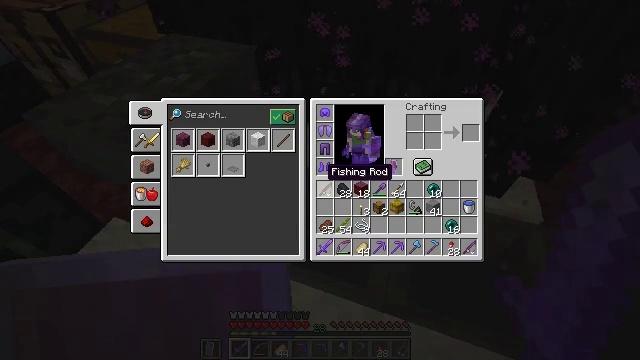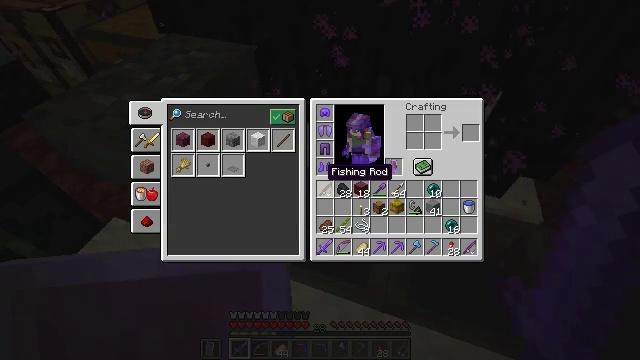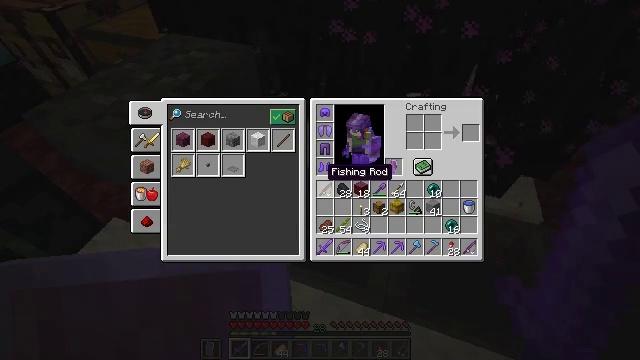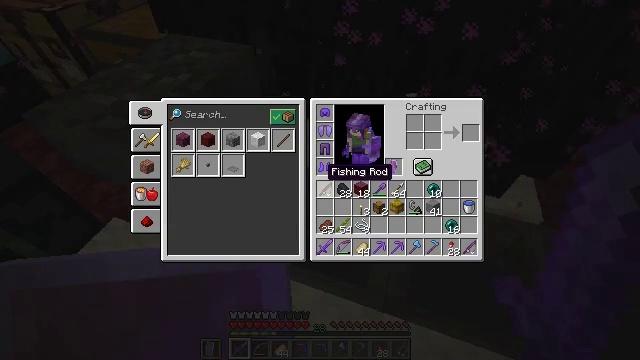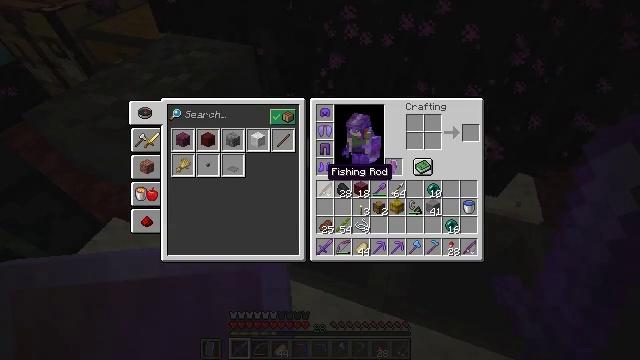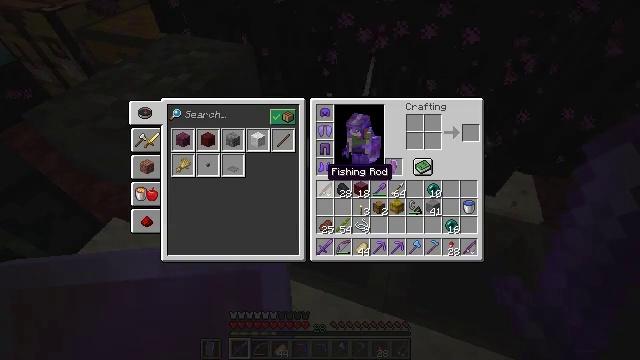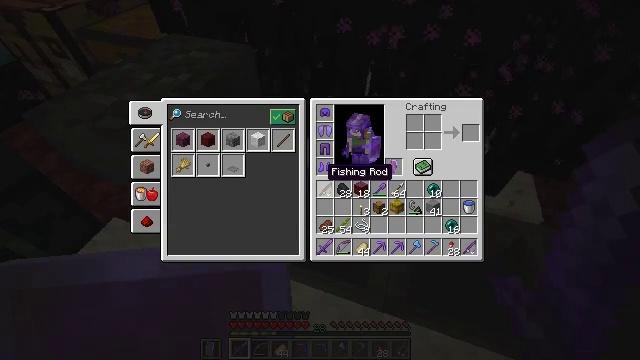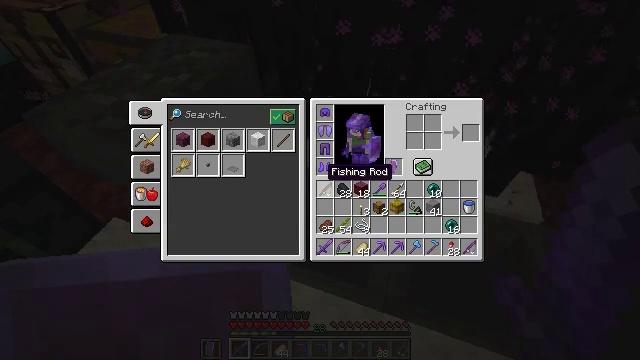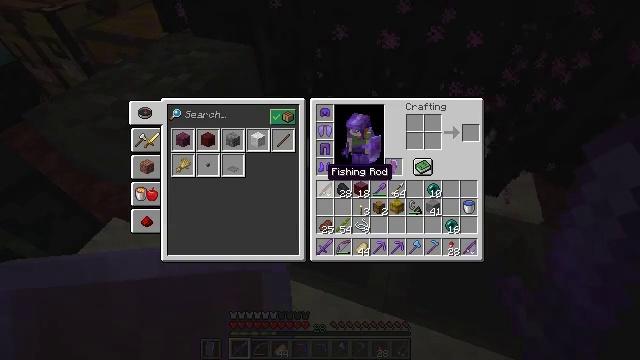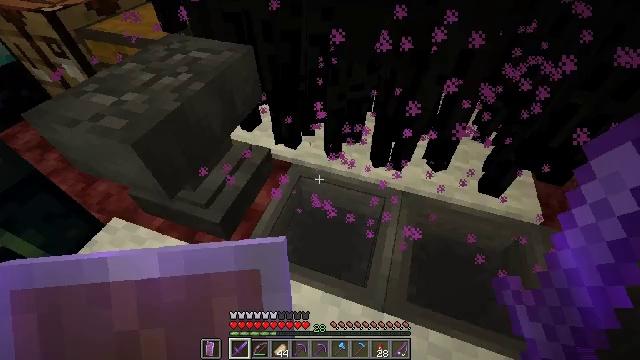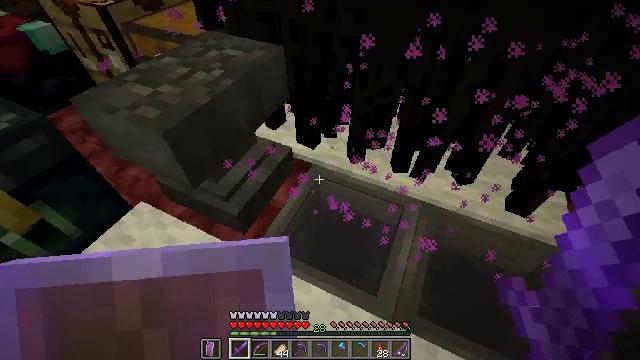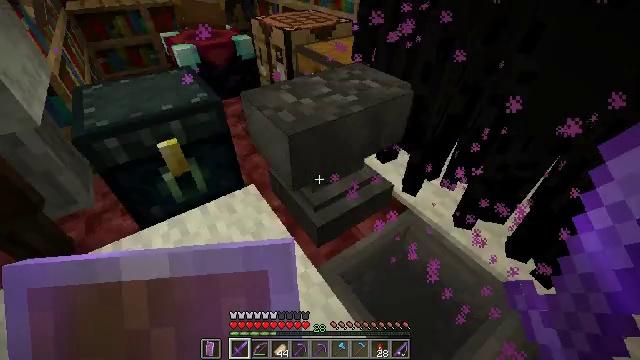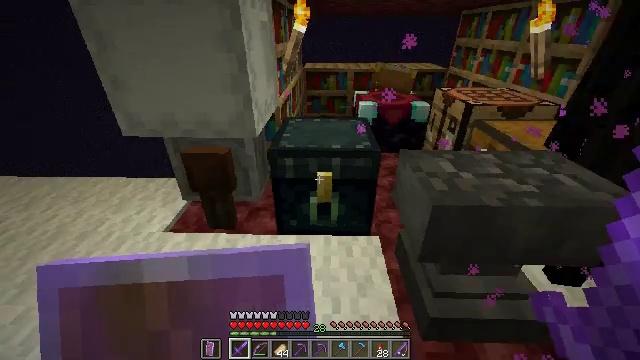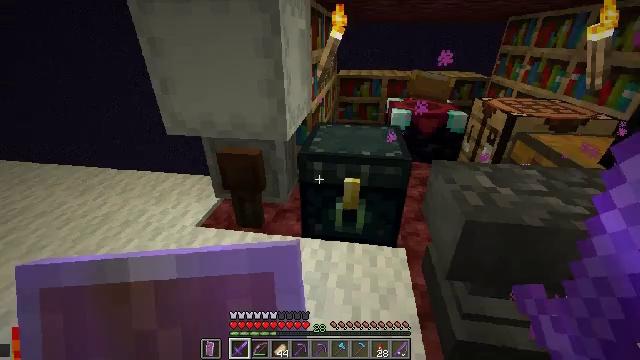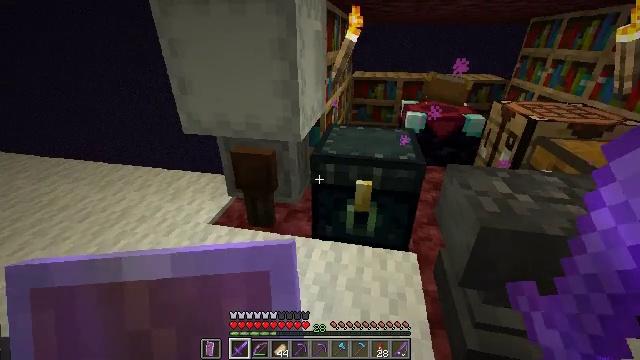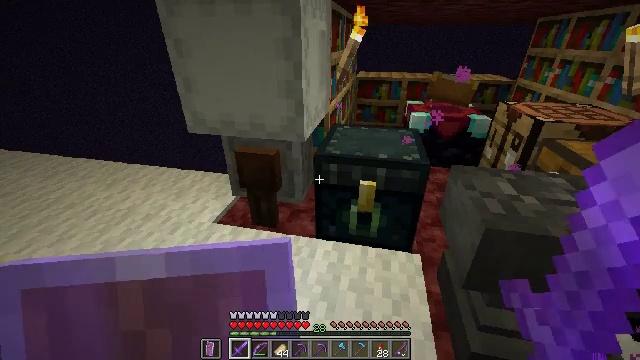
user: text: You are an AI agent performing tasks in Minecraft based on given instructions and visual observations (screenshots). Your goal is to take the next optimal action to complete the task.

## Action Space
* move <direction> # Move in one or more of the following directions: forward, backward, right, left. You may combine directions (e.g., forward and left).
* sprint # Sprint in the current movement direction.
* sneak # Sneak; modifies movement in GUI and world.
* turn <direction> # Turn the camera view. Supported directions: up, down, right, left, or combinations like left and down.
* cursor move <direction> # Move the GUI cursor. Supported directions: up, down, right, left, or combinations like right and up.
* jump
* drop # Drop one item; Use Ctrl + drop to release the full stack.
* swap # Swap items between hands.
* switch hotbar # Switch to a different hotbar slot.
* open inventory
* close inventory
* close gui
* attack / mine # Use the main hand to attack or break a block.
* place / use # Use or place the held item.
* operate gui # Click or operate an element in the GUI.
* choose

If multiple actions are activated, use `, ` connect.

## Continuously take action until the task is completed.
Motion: motion action
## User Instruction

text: Break the white shulker box to collect it.
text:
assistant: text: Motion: no_op
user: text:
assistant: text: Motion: no_op
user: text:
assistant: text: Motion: no_op
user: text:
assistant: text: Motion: no_op
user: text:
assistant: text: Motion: no_op
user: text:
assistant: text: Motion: no_op
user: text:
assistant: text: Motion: no_op
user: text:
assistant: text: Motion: no_op
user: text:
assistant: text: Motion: no_op
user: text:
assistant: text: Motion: turn left
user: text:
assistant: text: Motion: turn left and up
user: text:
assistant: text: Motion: turn left and up
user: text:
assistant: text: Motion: turn left and up
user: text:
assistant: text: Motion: turn left
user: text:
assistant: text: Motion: no_op
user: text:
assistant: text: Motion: no_op
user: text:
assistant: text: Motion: no_op
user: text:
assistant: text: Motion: no_op
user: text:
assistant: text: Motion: no_op
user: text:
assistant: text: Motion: no_op
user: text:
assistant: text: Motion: no_op
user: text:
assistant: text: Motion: no_op
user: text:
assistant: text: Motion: no_op
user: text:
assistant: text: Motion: no_op
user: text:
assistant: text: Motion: no_op
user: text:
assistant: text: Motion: no_op
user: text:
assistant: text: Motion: no_op
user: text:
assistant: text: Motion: no_op
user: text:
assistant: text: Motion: no_op
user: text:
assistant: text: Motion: no_op